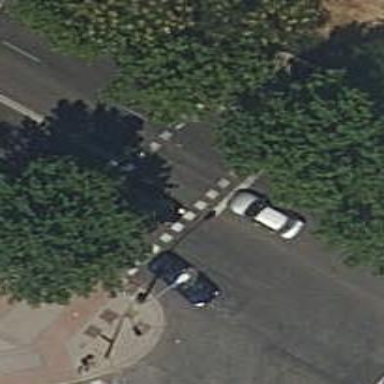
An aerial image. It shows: Footway with zebra crossing.